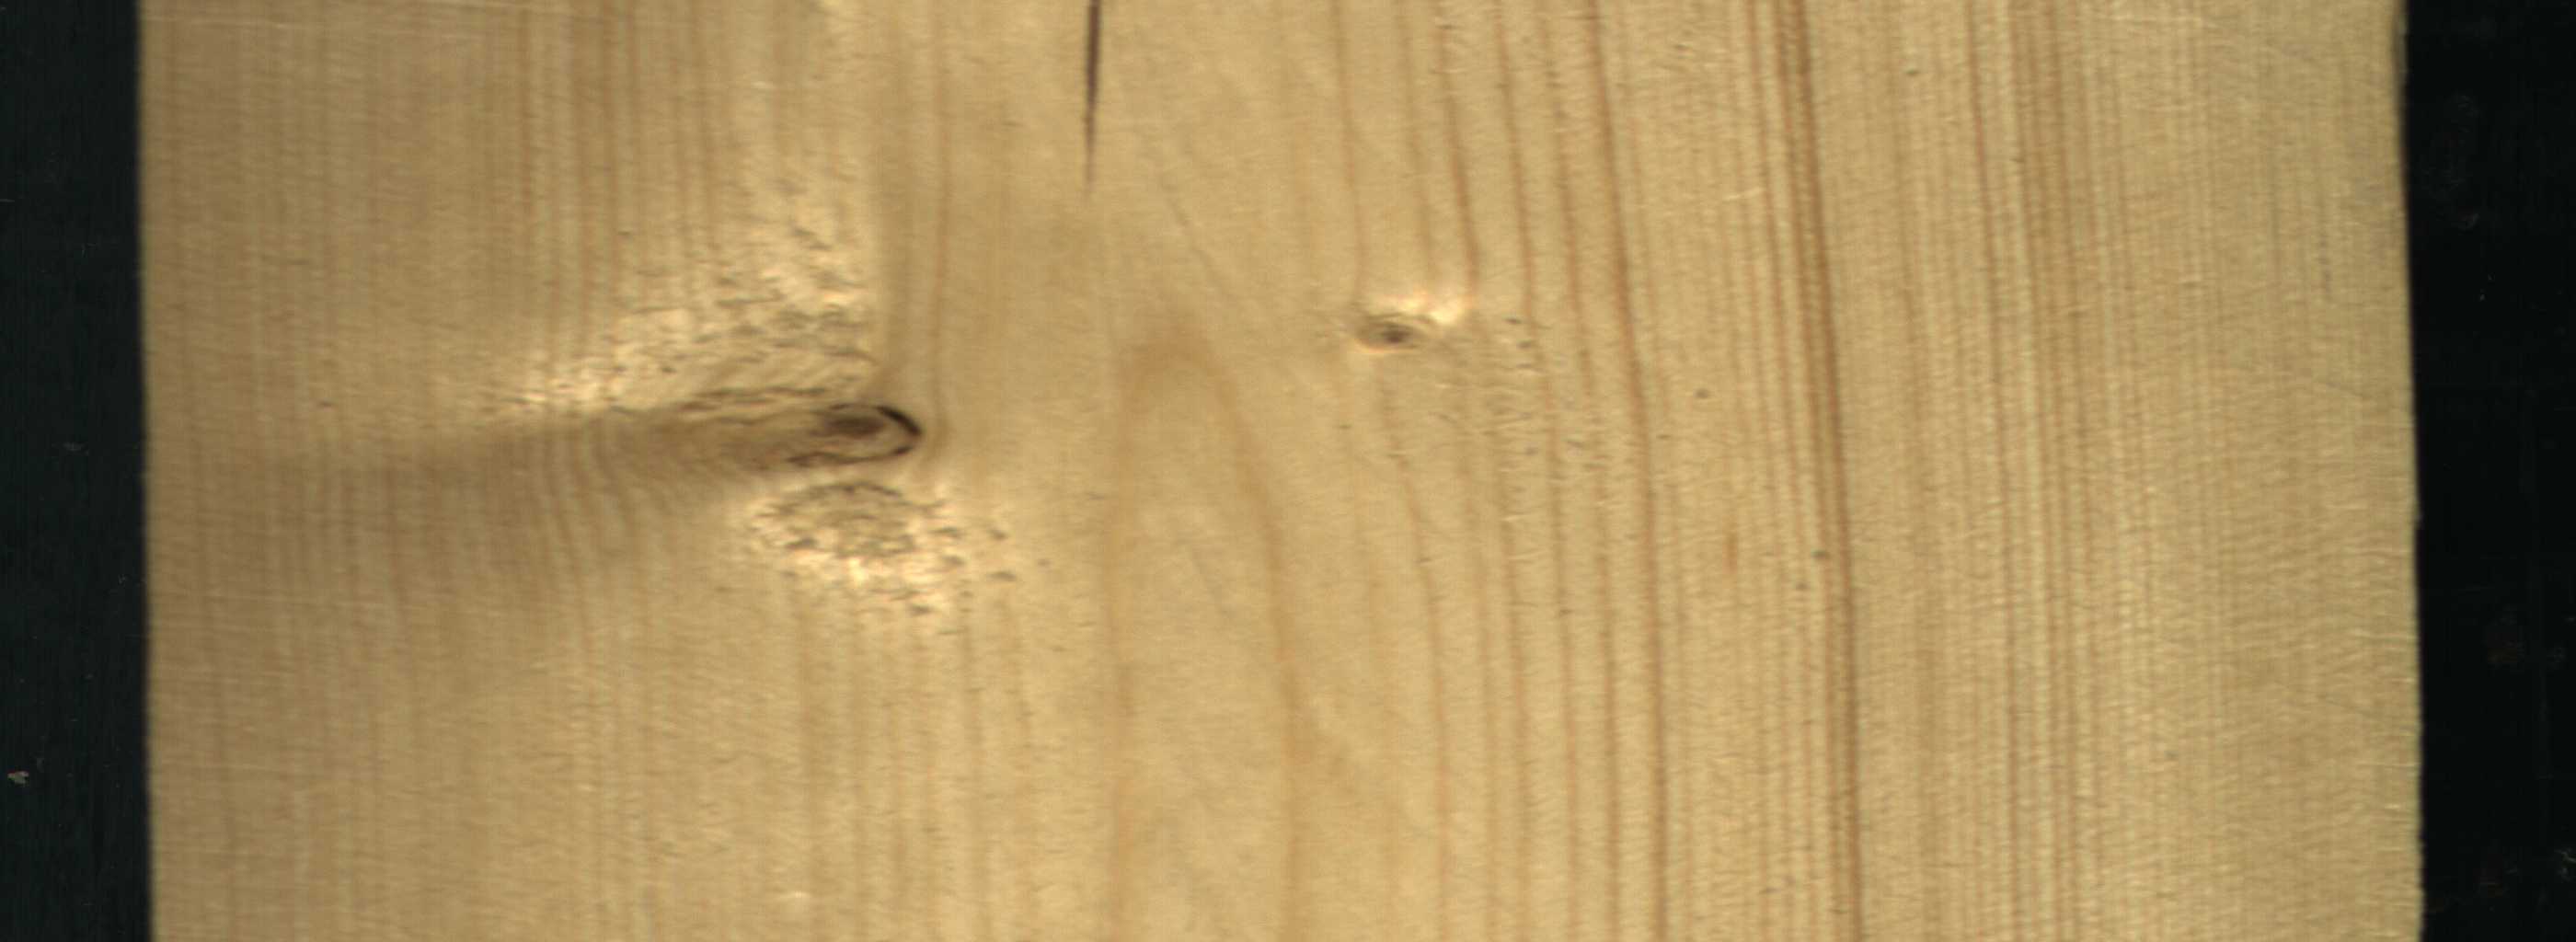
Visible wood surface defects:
Live_Knot
Live_Knot